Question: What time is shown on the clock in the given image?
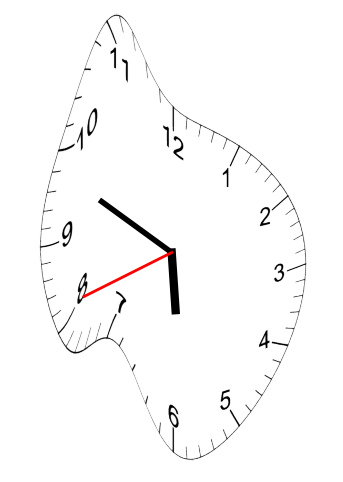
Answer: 05:48:41